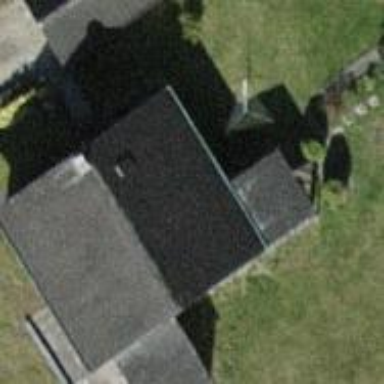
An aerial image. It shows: Detached building with gabled roof oriented across. The roof is grey in color.